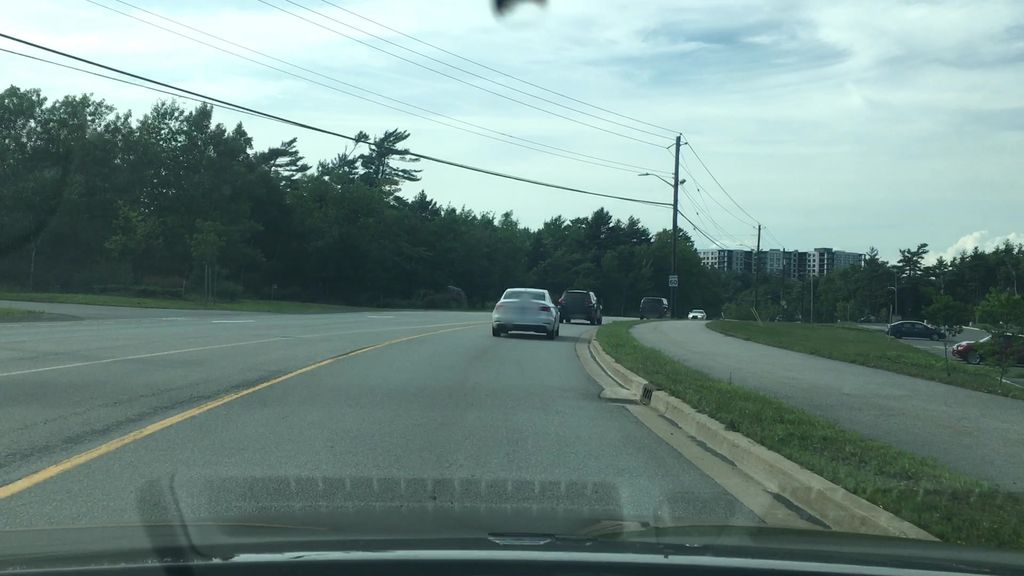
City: halifax